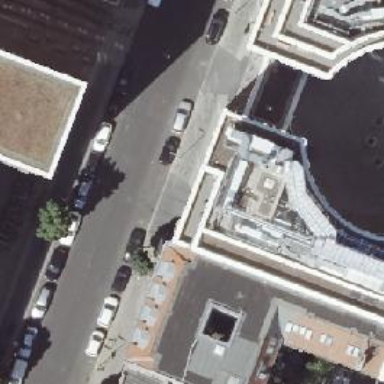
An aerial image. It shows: Parking entrance.